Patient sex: F
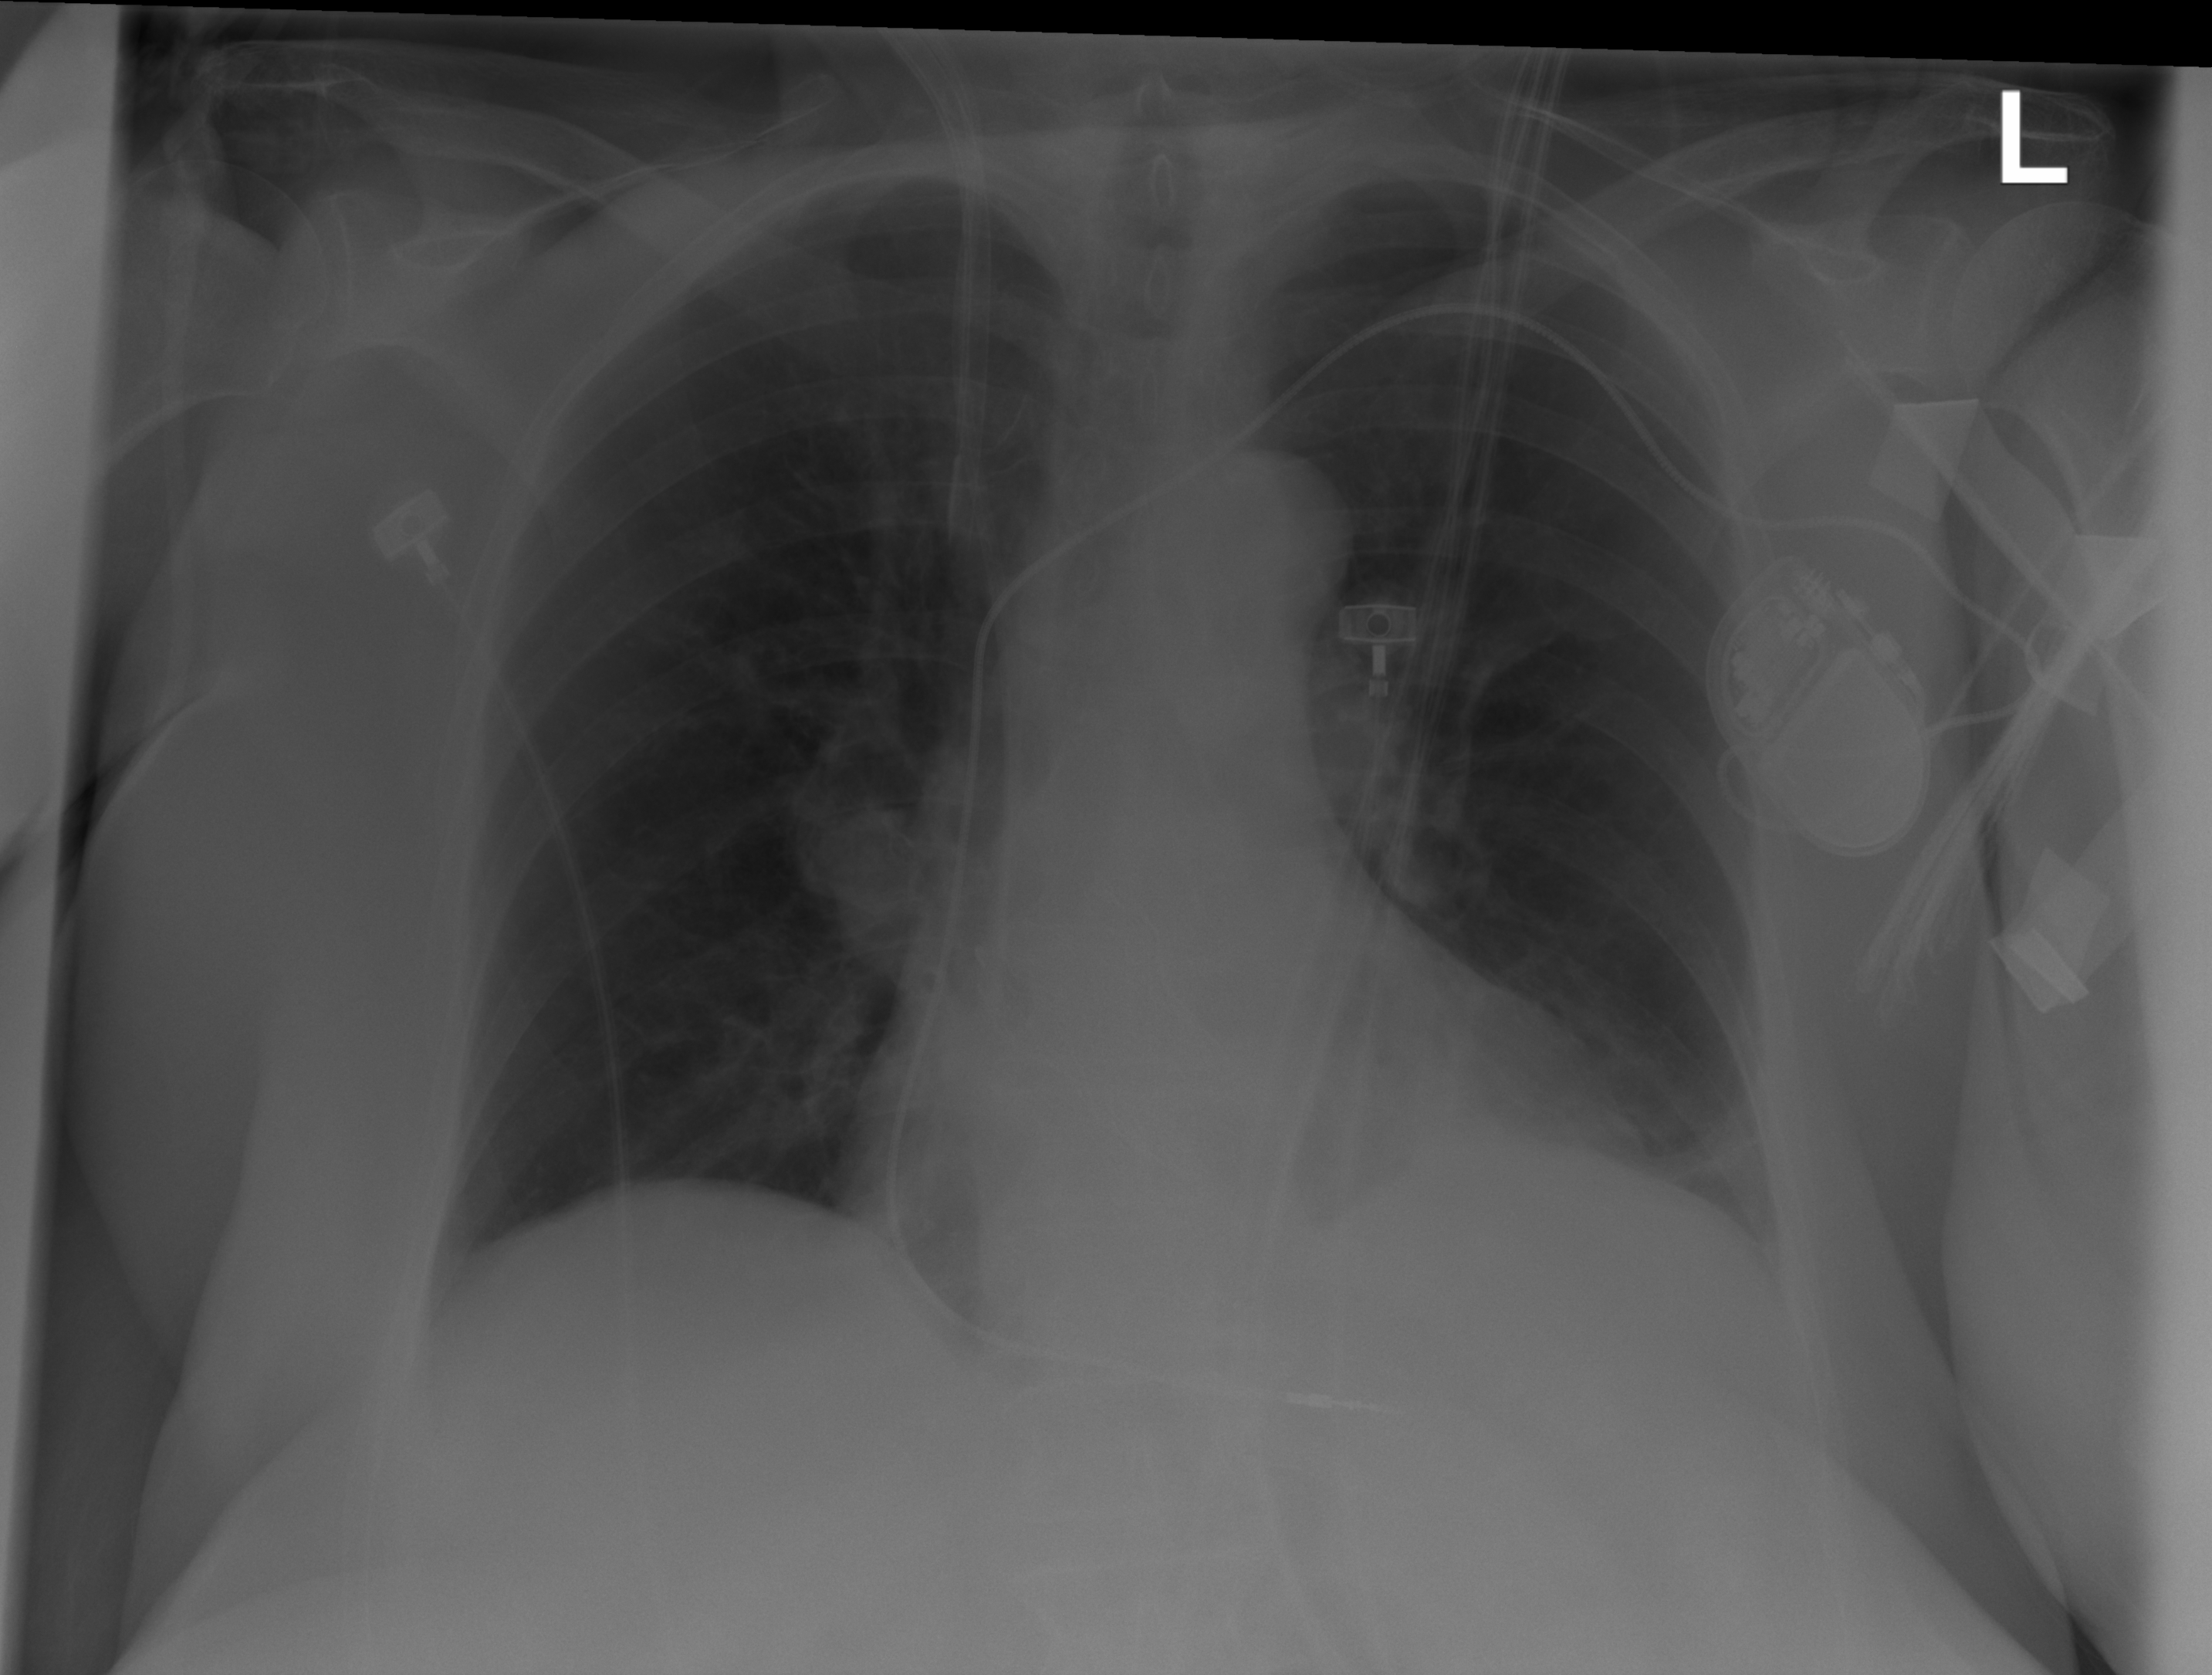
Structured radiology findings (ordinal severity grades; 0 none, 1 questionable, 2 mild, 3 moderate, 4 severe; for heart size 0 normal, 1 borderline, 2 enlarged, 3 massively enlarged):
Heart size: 1
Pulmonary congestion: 2
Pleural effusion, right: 0
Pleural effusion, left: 0
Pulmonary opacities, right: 0
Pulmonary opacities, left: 0
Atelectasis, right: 0
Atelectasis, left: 2